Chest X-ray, PA view. Patient: 73 years old, sex M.
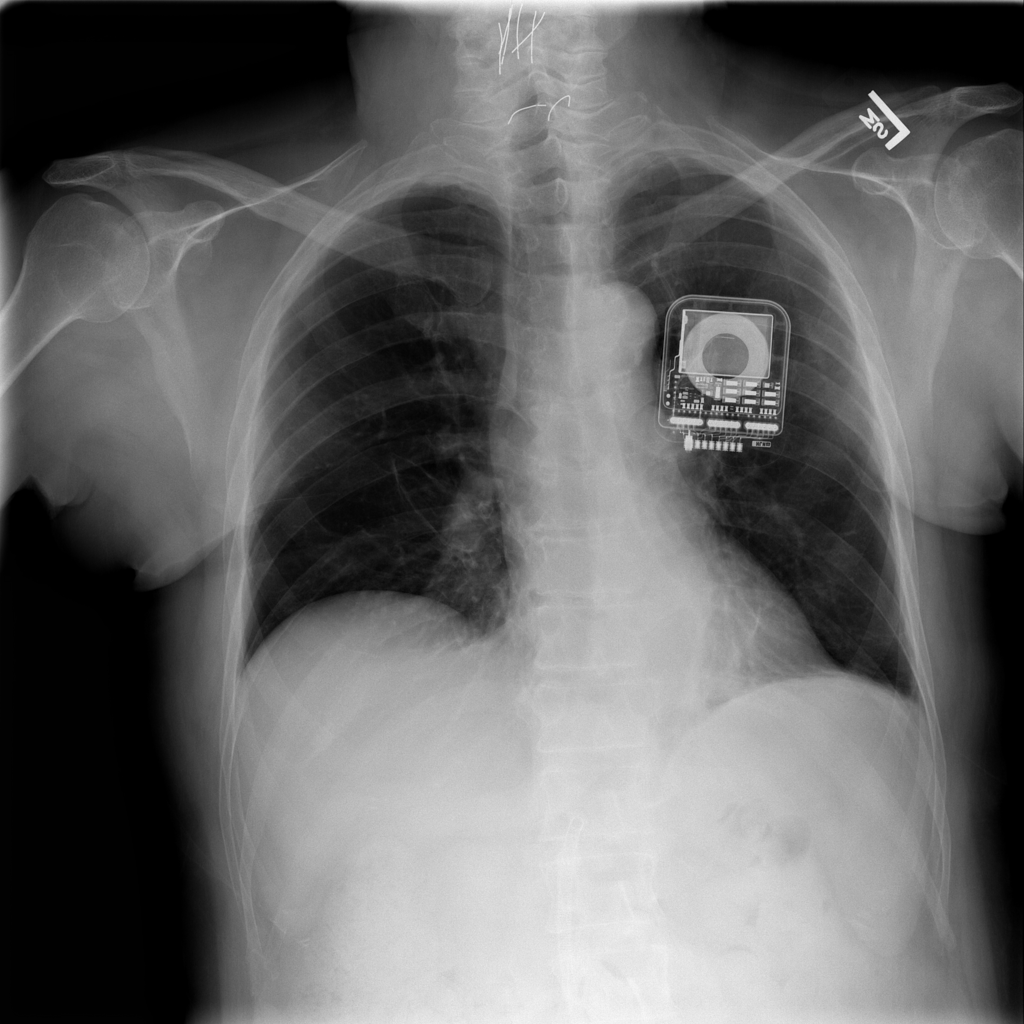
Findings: Atelectasis